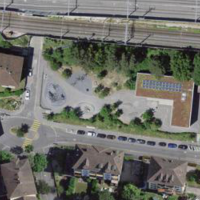
EUNIS habitat code: 55
Species observed at this site:
Anthyllis vulneraria
Geranium sanguineum